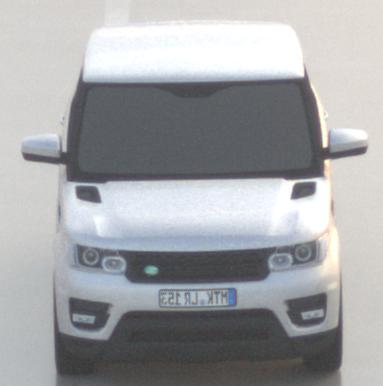
Make: Land Rover
Model: Range Rover Sport 5.0 V8 SC
Detailed model: Range Rover Sport (II)
Model produced from: 2013/09
Model produced until: 2015/07
Doors: 5
Color: white
Road condition: wet road
Daytime: sunrise or sunset
Contrast: low contrast